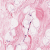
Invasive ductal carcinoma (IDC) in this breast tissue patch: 0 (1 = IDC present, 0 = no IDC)